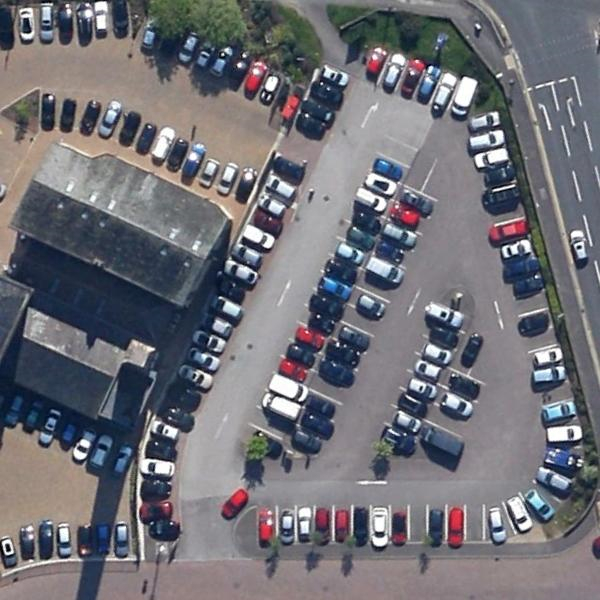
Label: Parking